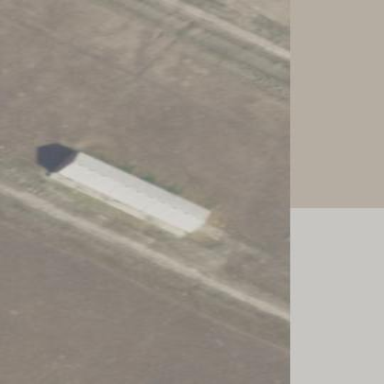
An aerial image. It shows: Farm auxiliary building.